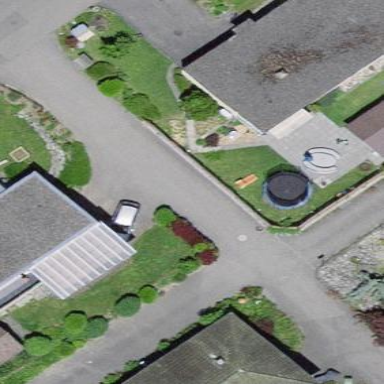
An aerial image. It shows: Detached building.